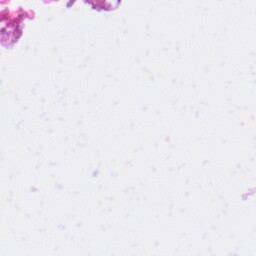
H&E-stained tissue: Skin